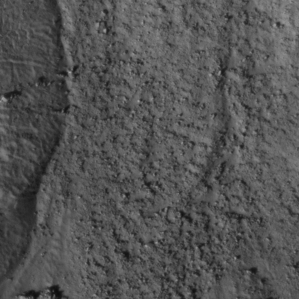
Label: non_frost